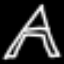
Label: The Eiffel Tower